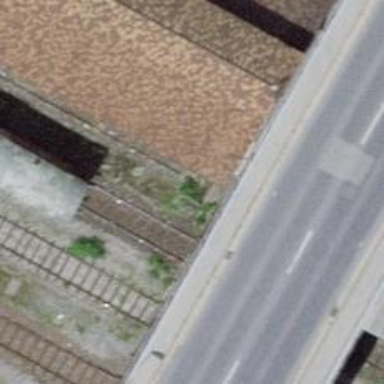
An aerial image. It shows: Railway buffer stop.